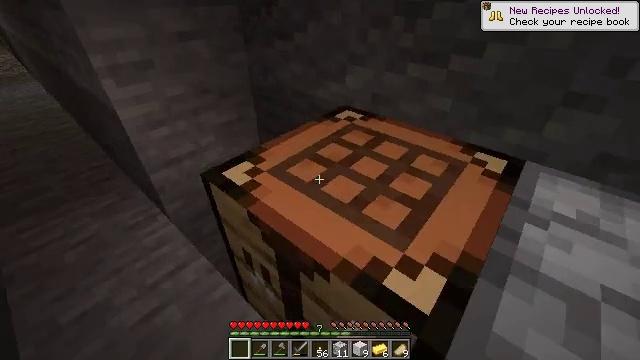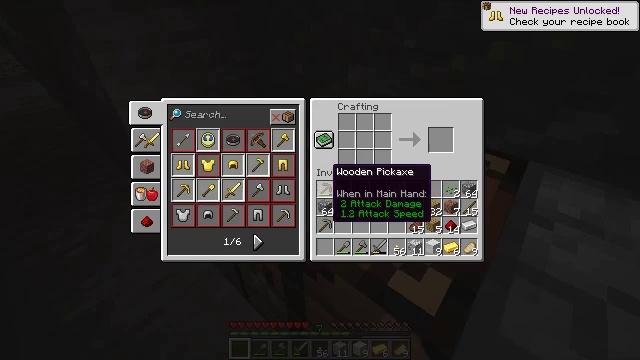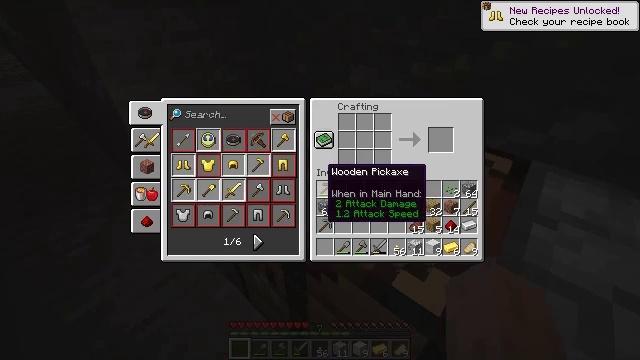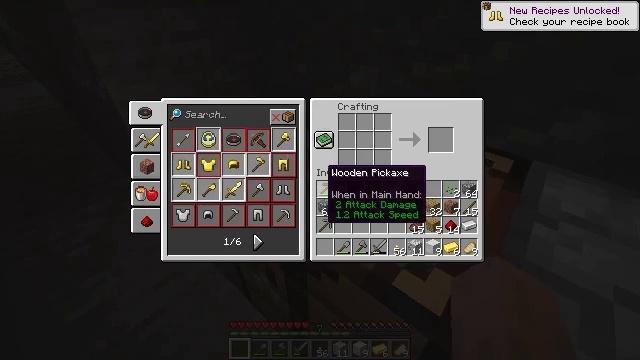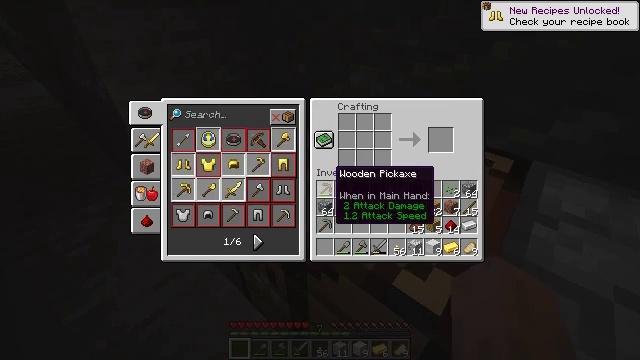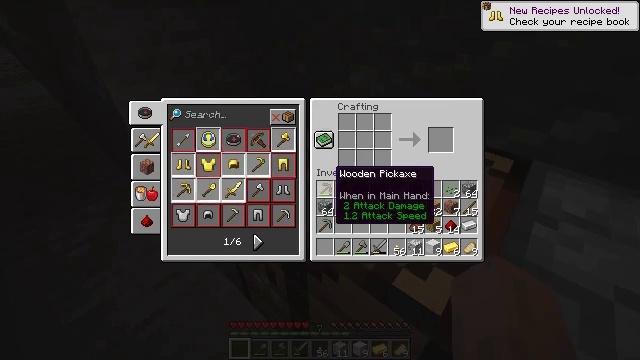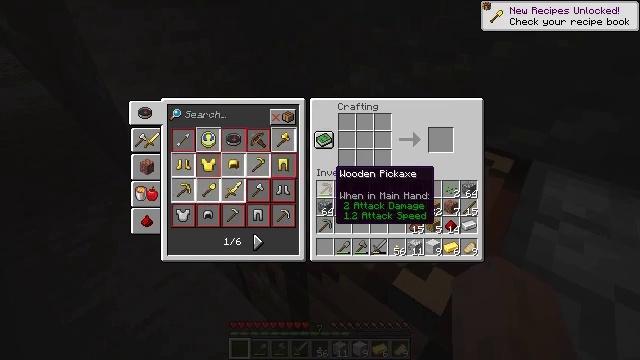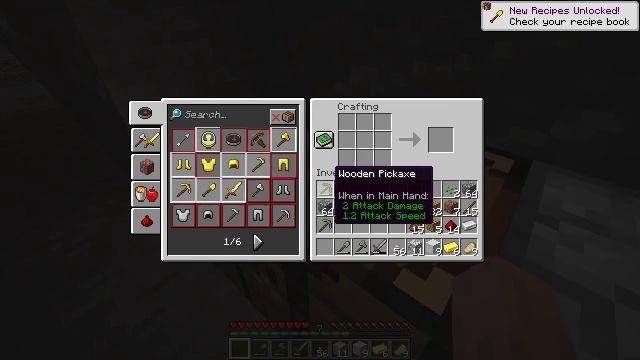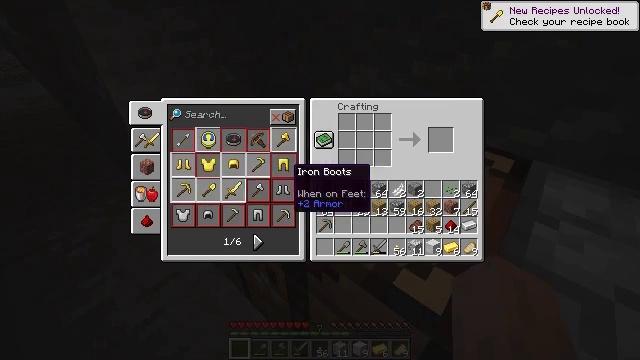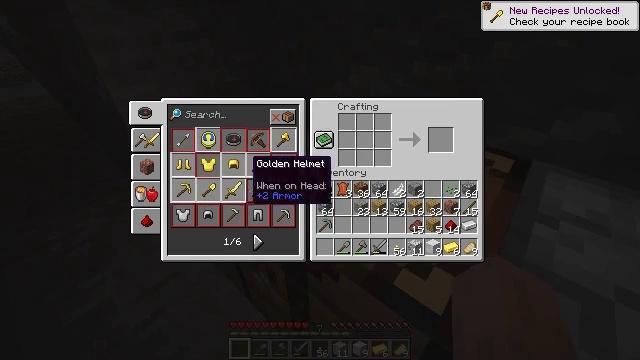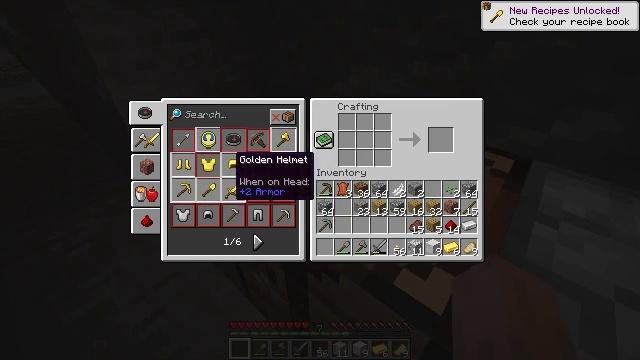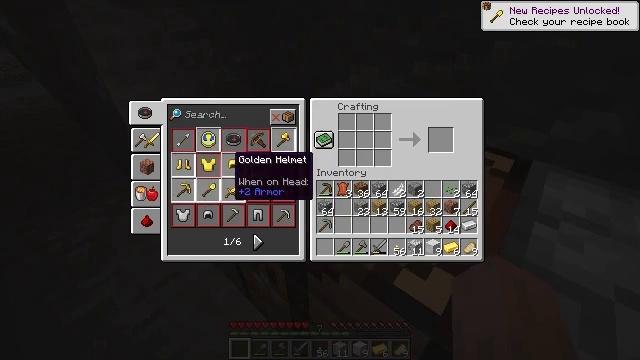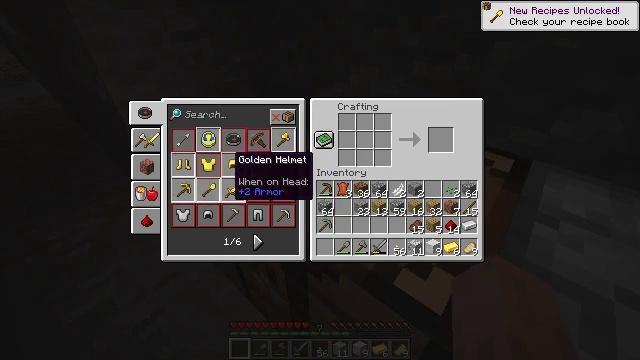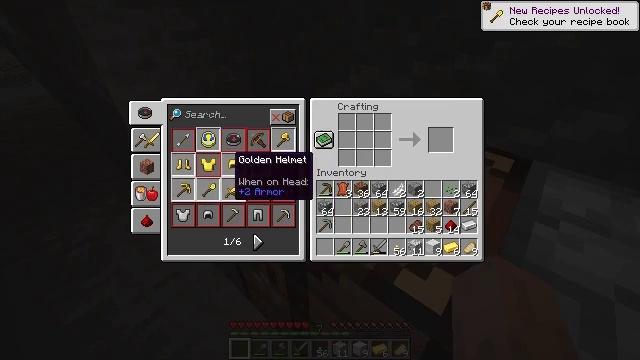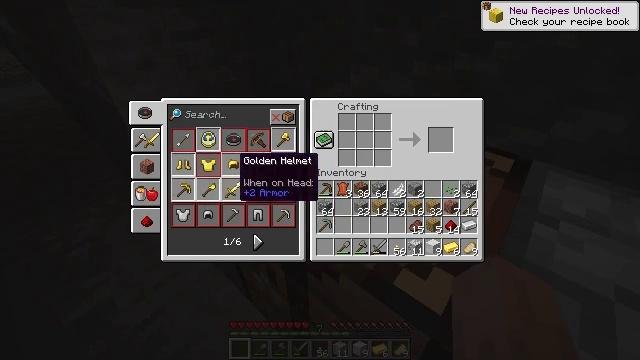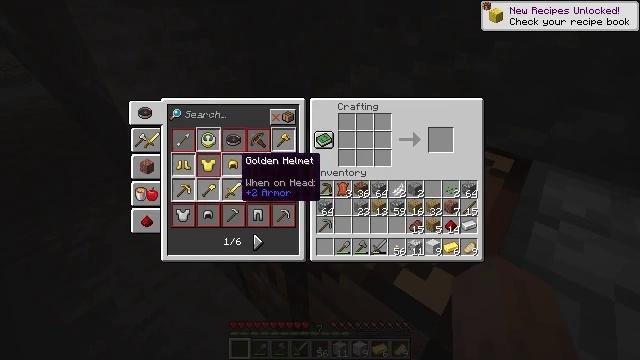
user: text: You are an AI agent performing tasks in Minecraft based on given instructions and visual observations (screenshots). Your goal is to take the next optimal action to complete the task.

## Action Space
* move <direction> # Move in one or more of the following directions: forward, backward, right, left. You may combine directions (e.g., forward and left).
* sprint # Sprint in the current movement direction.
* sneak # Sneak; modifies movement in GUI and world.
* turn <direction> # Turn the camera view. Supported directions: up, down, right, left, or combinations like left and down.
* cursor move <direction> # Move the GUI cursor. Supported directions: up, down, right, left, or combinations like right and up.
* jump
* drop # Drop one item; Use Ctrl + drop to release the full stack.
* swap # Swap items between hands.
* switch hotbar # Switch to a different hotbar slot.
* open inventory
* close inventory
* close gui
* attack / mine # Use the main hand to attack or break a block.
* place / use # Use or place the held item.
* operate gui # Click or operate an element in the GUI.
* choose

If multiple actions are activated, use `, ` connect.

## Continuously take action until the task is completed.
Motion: motion action
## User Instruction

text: Utilize the crafting table to create a golden pickaxe.
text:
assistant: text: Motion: open gui
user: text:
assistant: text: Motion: no_op
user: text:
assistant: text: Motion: no_op
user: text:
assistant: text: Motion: cursor move right
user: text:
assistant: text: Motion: no_op
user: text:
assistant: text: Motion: no_op
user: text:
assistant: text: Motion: no_op
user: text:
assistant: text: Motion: cursor move left
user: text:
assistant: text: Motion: cursor move left and up
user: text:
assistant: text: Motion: cursor move left
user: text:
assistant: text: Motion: no_op
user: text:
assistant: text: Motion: no_op
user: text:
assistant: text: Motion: no_op
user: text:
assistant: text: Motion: no_op
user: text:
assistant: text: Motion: no_op
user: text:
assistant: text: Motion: no_op
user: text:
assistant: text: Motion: no_op
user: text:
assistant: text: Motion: no_op
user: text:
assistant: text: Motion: no_op
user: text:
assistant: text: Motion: cursor move left
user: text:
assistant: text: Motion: cursor move left
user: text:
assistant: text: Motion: no_op
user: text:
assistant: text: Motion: no_op
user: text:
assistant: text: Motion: no_op
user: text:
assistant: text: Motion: no_op
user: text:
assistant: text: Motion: cursor move left
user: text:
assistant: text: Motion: no_op
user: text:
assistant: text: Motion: operate gui
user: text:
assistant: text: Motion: operate gui
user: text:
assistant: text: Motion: operate gui